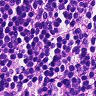
Metastatic tissue present: no